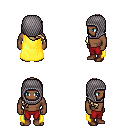
a pixel art fantasy rpg character, male body template, human, dark skin, yellow cape, red pants, white blonde right-swept hairstyle, chain hood, brown shoes, four views (front, back, left, right), 2x2 character sprite sheet, small pixel art, hard edges, no anti-aliasing